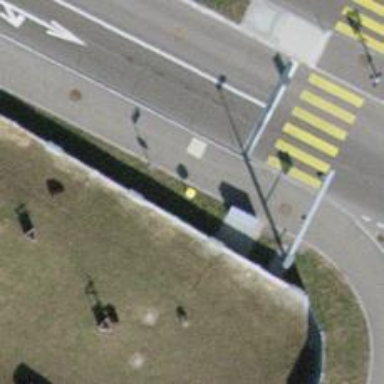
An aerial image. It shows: Post box is visible.